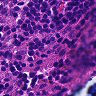
Metastatic tissue present: no